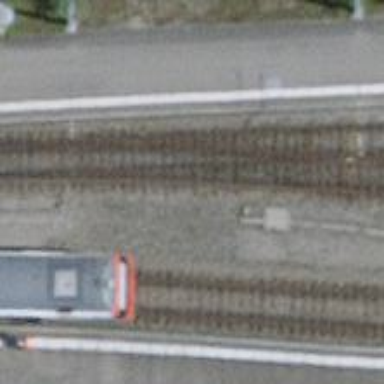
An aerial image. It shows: Rail yard with electrified contact lines for railway operations.